Field crop: maize
Growth stage: 2
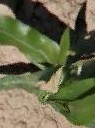
Species: maize